Question: I have actually found this problem multiple times on Stackoverflow, but the solutions would not help me.
I have a chat module in my android app and want to persist the messages in my server db, which works fine until special characters like emojis appear.
'''
ERROR: Incorrect string value: '😁' for column 'message' at row 1
...
...
Caused by: java.sql.SQLException: Incorrect string value: '😁' for column 'message' at row 1
at com.mysql.jdbc.SQLError.createSQLException(SQLError.java:1084)
at com.mysql.jdbc.MysqlIO.checkErrorPacket(MysqlIO.java:4232)
at com.mysql.jdbc.MysqlIO.checkErrorPacket(MysqlIO.java:4164)
at com.mysql.jdbc.MysqlIO.sendCommand(MysqlIO.java:2615)
at com.mysql.jdbc.MysqlIO.sqlQueryDirect(MysqlIO.java:2776)
at com.mysql.jdbc.ConnectionImpl.execSQL(ConnectionImpl.java:2838)
at com.mysql.jdbc.PreparedStatement.executeInternal(PreparedStatement.java:2082)
at com.mysql.jdbc.PreparedStatement.executeUpdate(PreparedStatement.java:2334)
at com.mysql.jdbc.PreparedStatement.executeUpdate(PreparedStatement.java:2262)
at com.mysql.jdbc.PreparedStatement.executeUpdate(PreparedStatement.java:2246)
at org.hibernate.engine.jdbc.internal.ResultSetReturnImpl.executeUpdate(ResultSetReturnImpl.java:187)
... 23 more
'''
My environment is:
'''
-Mysql 5.6
-Tomcat 8.0.8
-Hibernate 4.3.5
-JDK 1.8.0_05
'''
This is the used table with the column in question, 'message':

These are my properties in the persistence.xml (version 2.1):
'''
<property name="javax.persistence.jdbc.driver" value="com.mysql.jdbc.Driver" />
<property name="javax.persistence.jdbc.url" value="jdbc:mysql://localhost:3306/gamedb?useUnicode=true&amp;characterEncoding=UTF-8" />
<property name="javax.persistence.jdbc.user" value="*********" />
<property name="javax.persistence.jdbc.password" value="**************" />
<property name="hibernate.hbm2ddl.auto" value="update" />
<property name="hibernate.dialect" value="org.hibernate.dialect.MySQL5Dialect" />
<property name="hibernate.connection.useUnicode" value="true" />
<property name="hibernate.connection.characterEncoding" value="utf8" />
'''
Now I tried the following solutions without effect:
'''
-Change datatype of 'message' from varchar to longtext
-Change collation of 'message' to utf8mb4
-Change collation of table to utf8mb4
-Append url with "?useUnicode=true&amp;characterEncoding=UTF-8"
-Set character-set-server of mysql to utf8mb4
'''
I think the emoji is correctly transmitted to the server, before it persists the message it broadcasts it back to the app and it gets correctly displayed.
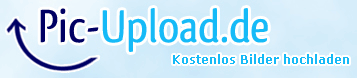
Answer: After not receiving further answers to my comments I found an alternative solution: Base64.
Instead of teaching my DB to understand utf8mb4 I encode all critical messages to Base64 before storing them and decode them when retrieving them from the database.
Pro:
- Works great
- Libraries are already given for java and android
Contra:
- Base64 strings take up more space than the pure utf8mb4 strings (33%-36% more)
- May cost some performance encoding and decoding